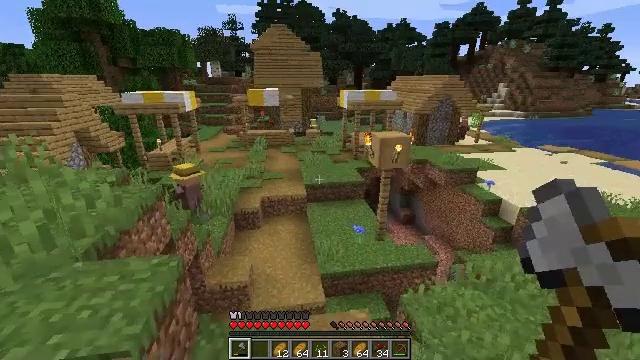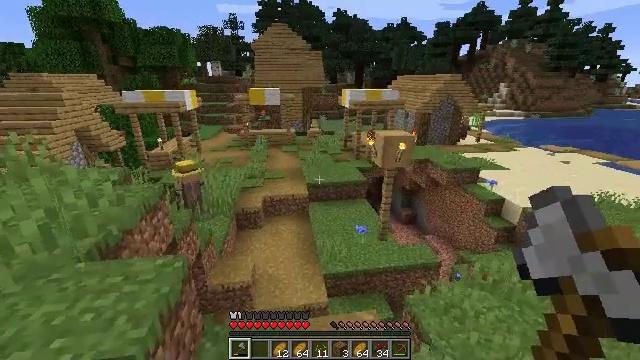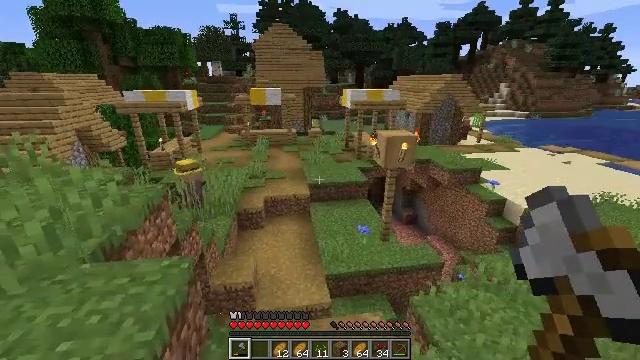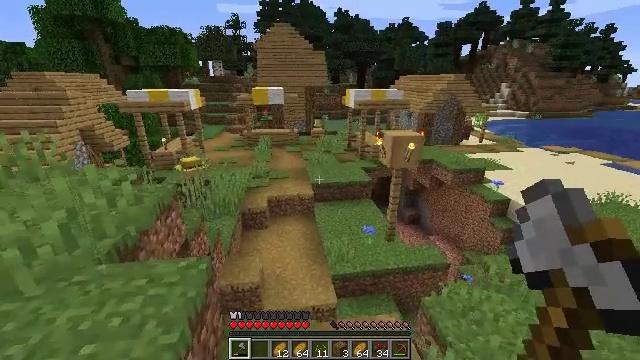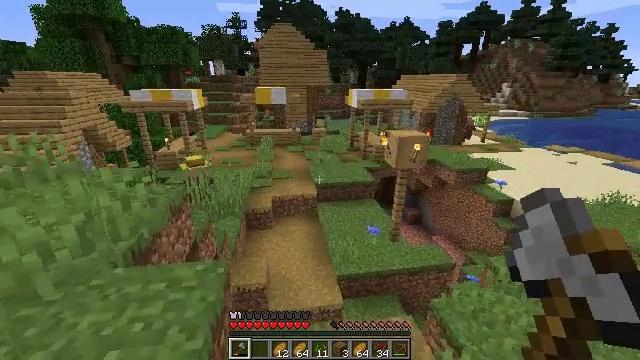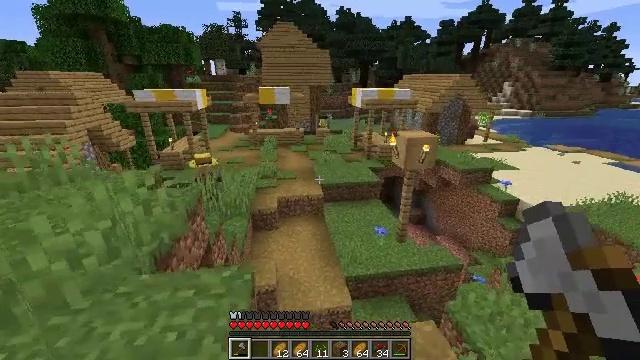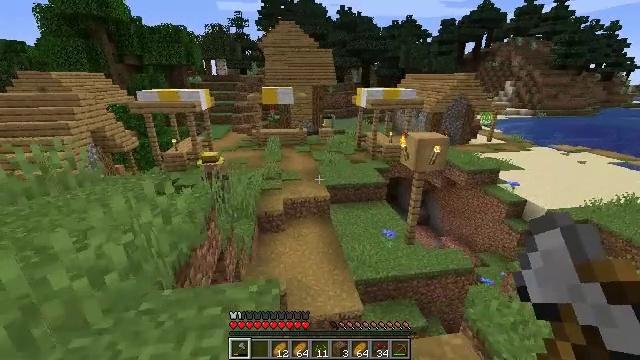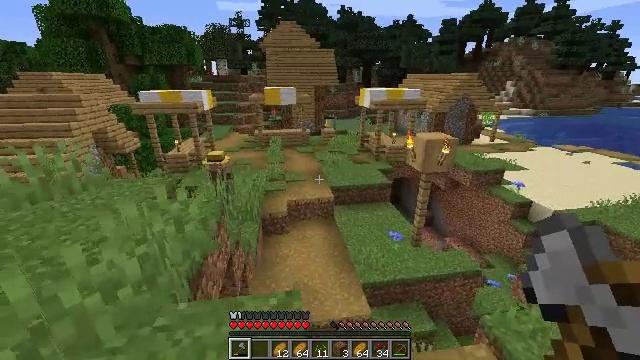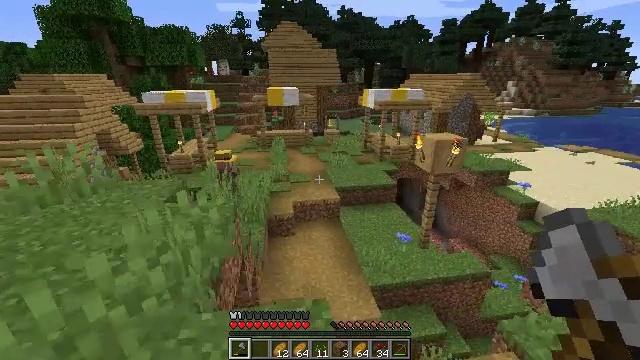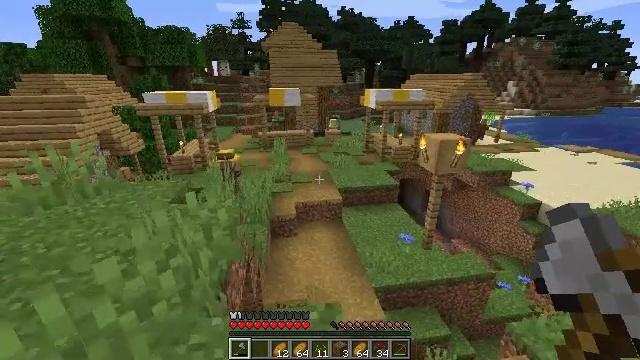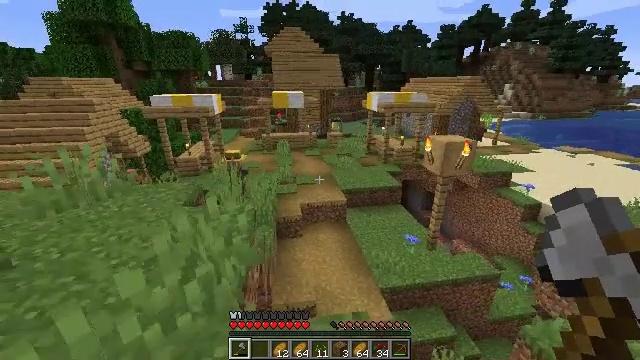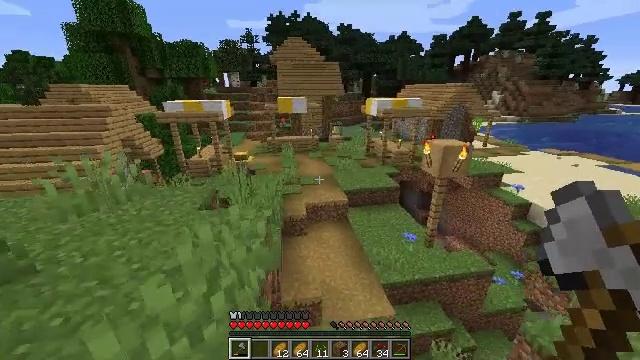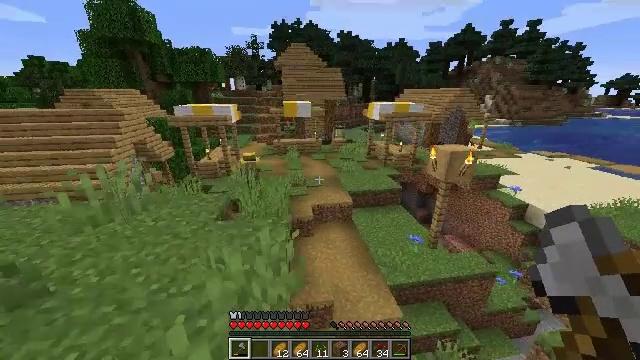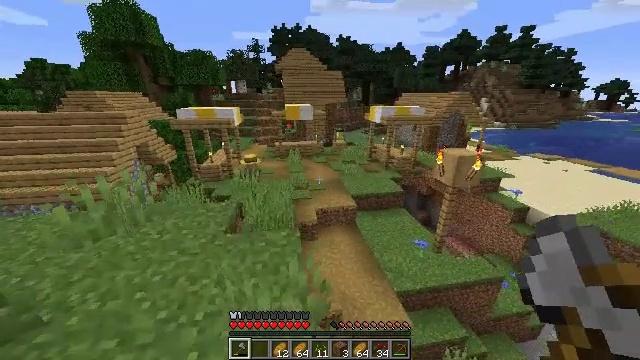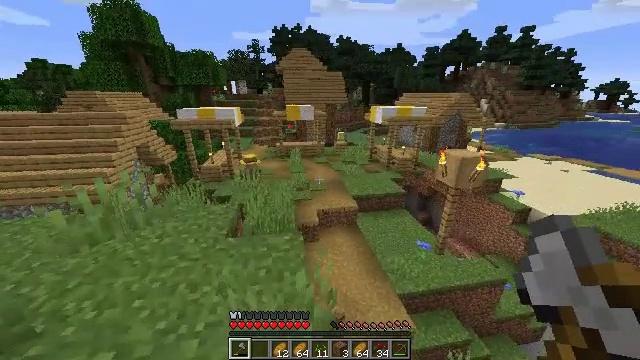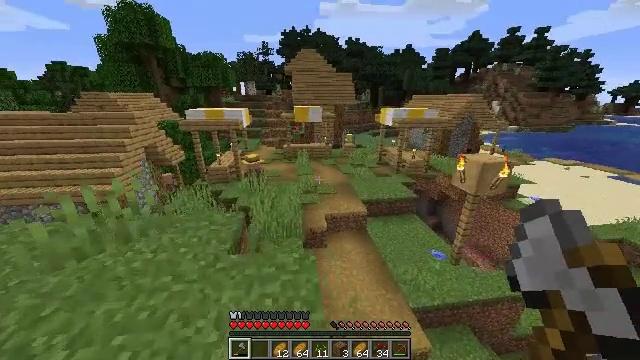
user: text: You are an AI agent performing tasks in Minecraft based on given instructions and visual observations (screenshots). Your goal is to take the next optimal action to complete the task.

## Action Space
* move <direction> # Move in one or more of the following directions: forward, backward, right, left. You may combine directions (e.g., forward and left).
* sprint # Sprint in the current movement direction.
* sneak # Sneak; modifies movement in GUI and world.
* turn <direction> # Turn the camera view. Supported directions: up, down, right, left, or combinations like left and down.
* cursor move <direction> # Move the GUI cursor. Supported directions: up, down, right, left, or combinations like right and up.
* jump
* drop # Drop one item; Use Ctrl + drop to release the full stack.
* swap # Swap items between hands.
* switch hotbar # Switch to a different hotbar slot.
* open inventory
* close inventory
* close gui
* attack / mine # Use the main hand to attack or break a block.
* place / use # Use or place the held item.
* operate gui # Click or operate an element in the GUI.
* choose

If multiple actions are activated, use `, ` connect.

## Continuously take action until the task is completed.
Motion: motion action
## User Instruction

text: Attack the villager.
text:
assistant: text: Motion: move left
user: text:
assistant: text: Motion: move left
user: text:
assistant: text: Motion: move left
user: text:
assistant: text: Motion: move left
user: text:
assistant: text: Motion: move forward and move left
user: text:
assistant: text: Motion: move forward and move left
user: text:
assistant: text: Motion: move forward and move left
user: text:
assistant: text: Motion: move left
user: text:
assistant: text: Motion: move forward and move left
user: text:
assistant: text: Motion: move forward and move left
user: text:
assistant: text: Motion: move forward and move left
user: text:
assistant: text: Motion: move forward and move left
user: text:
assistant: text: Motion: move forward and move left
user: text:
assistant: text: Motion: move forward
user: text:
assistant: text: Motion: move forward, turn left
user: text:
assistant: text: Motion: move forward, turn left and down
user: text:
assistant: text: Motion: move forward, turn left
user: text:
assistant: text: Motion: move forward and move left
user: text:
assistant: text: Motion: move forward and move left
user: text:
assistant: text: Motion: move forward and move left
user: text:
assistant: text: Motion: move forward and move left
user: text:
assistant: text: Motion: move forward
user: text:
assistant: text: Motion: move forward
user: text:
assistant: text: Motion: move forward
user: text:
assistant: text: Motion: move forward, turn right
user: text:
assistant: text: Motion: move forward, turn right and down
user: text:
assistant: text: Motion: move forward
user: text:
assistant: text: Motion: move forward
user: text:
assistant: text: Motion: move forward
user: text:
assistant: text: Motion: move forward